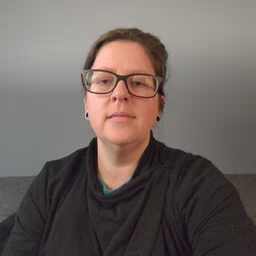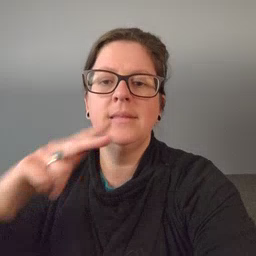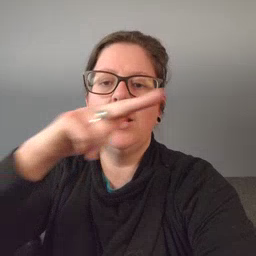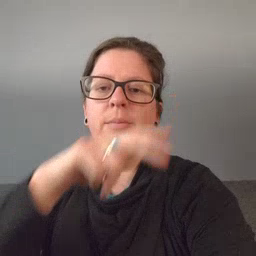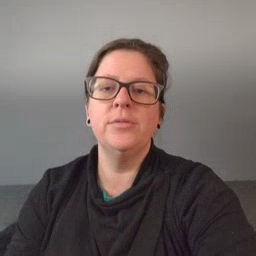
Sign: helicopter